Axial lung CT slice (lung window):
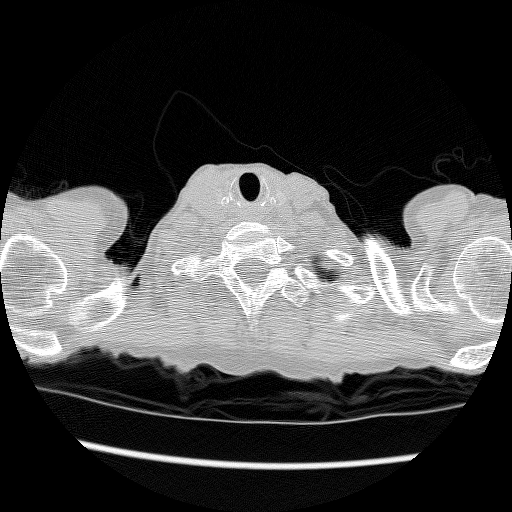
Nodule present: no